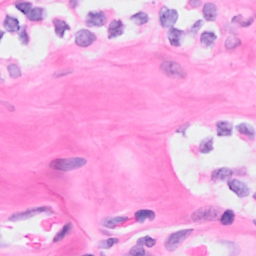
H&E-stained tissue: Breast